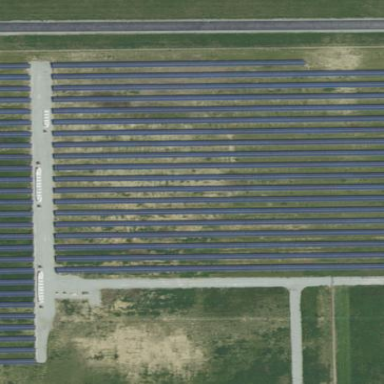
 consisting of solar photovoltaic panels."